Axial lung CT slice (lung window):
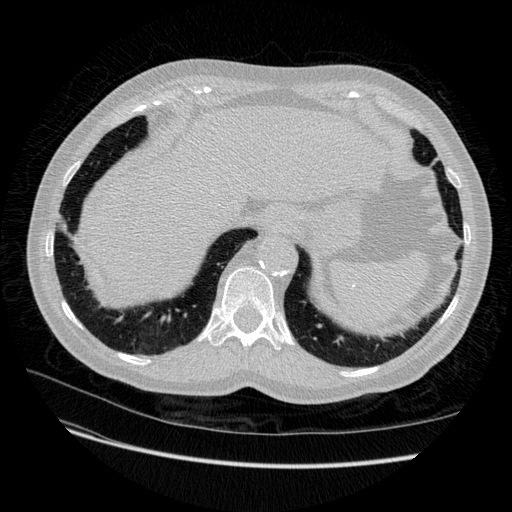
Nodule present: no